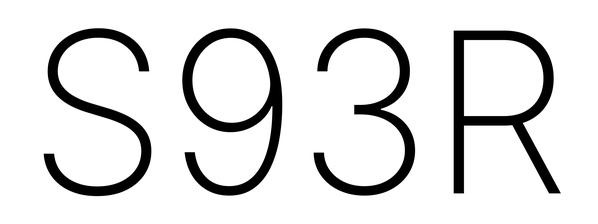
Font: Inter_ExtraLight